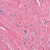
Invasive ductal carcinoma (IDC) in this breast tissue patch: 0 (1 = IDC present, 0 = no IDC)